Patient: sex M, age 36
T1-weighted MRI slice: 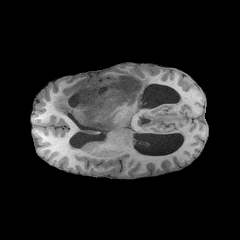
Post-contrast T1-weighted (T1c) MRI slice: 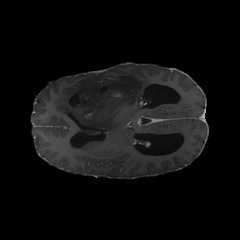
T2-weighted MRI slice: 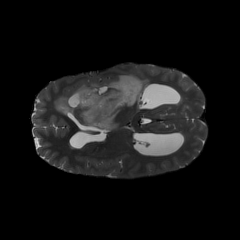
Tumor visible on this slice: yes
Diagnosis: Astrocytoma, IDH-mutant
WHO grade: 4